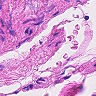
Metastatic tissue present: no